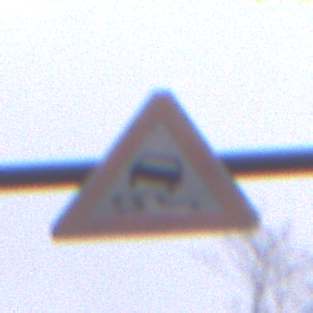
Verkehrszeichen: SchleuderOderRutschgefahr
Umgebung: Outdoor, Nature
Tageszeit: Midday
Wetter: Overcast
Licht: Natural
Jahreszeit: Autumn
Kontrast: LowContrast